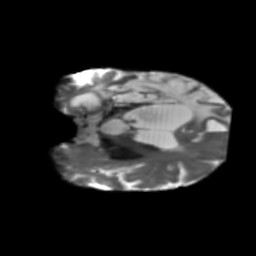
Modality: T2w
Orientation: coronal
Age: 71
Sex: female
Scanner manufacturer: siemens
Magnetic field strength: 3 T
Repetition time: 5.25 s
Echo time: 0.08 s